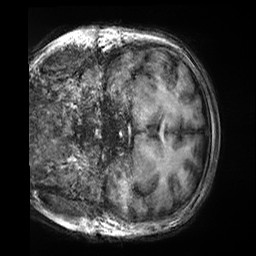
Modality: T1w
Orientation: coronal
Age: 29
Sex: female
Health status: healthy
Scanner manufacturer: siemens
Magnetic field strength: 3 T
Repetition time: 2.5 s
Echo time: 0.00299 s